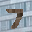
Label: 7